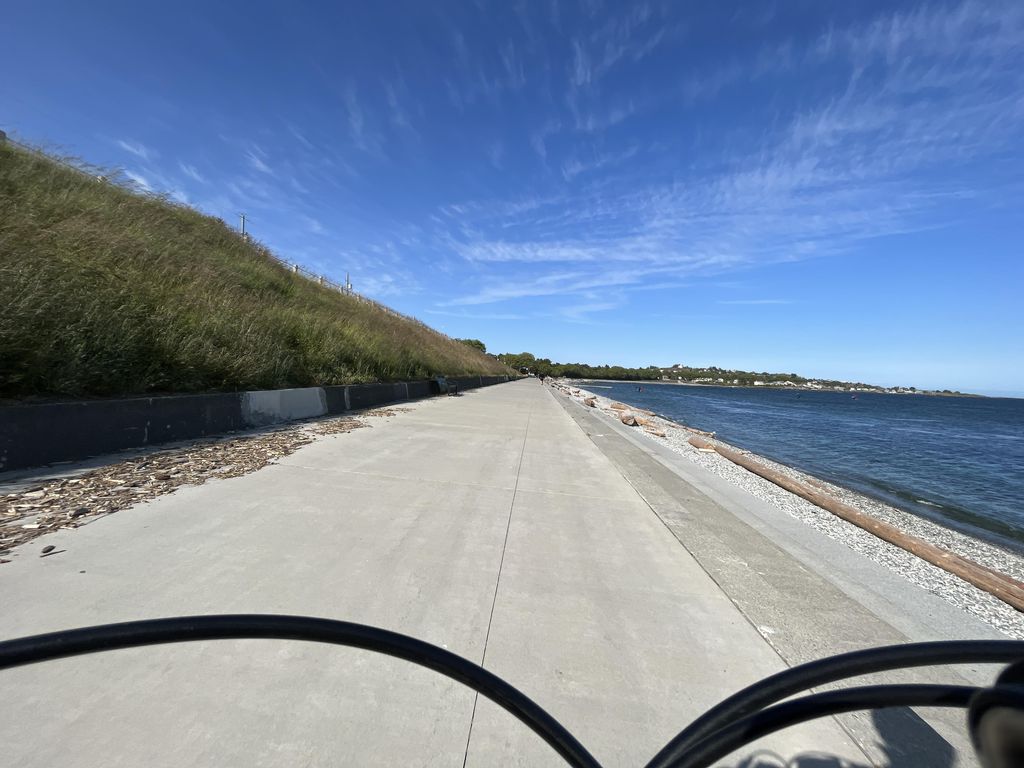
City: victoria